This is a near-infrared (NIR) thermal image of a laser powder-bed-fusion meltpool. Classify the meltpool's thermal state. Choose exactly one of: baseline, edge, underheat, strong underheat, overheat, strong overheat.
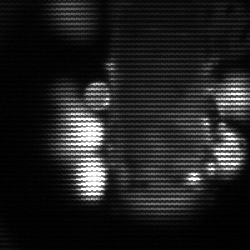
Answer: strong underheat